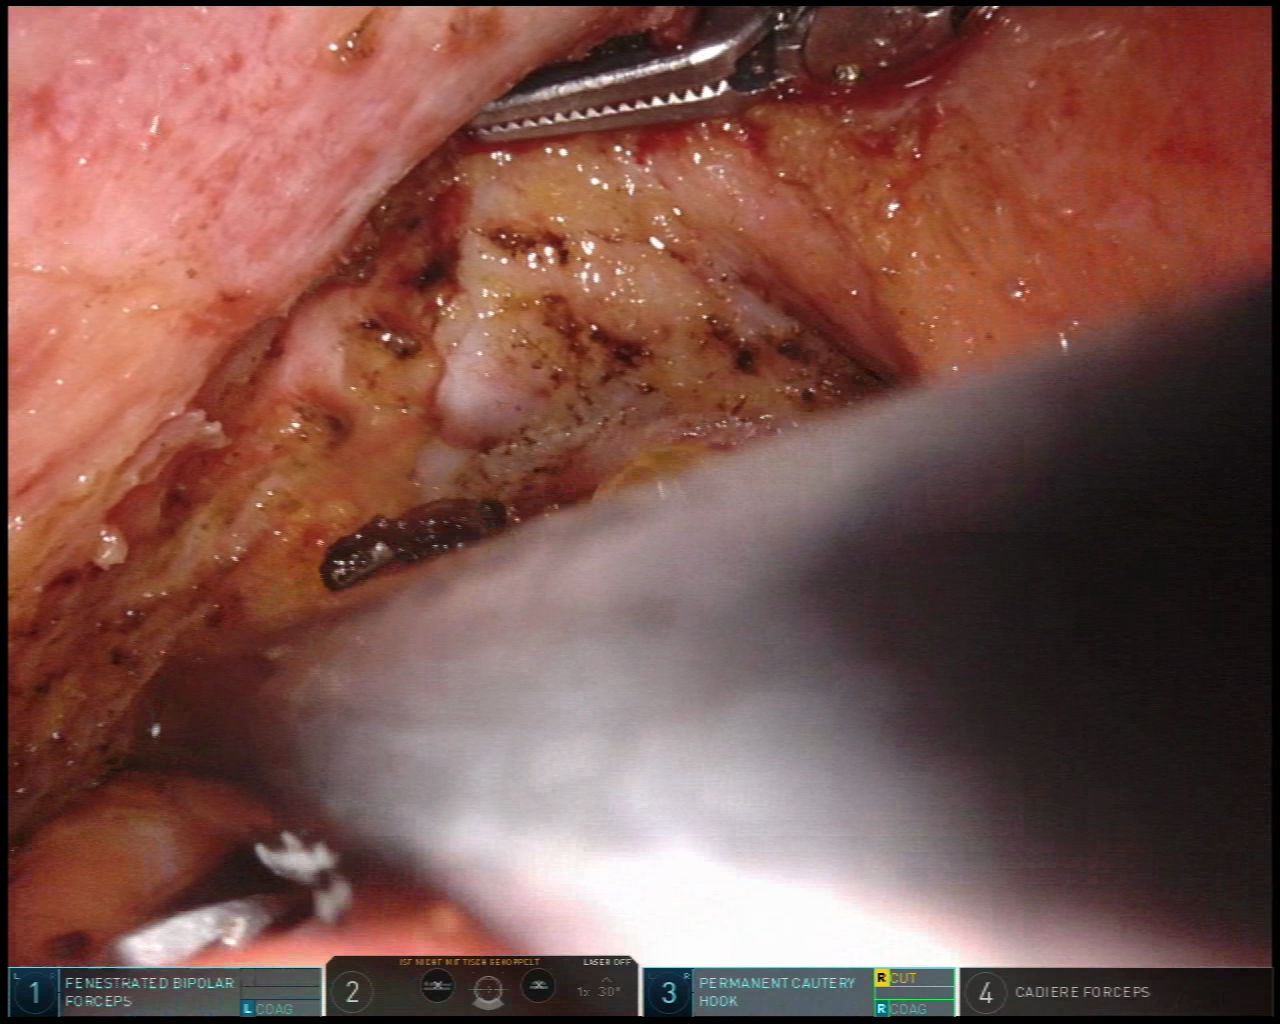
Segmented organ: vesicular_glands
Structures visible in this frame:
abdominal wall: no
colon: no
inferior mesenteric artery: no
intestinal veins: no
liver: no
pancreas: no
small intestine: no
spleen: no
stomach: no
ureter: no
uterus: no
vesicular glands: yes